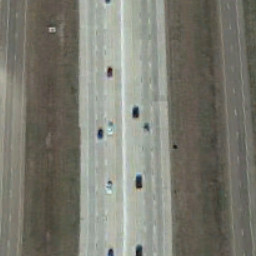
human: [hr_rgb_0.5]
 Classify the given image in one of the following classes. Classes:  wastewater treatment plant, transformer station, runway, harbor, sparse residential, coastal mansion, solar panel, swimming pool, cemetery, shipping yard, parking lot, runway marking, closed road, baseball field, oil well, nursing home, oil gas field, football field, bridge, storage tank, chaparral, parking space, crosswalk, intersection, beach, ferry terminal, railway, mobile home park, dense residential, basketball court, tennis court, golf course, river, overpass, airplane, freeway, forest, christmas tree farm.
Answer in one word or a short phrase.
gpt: freeway